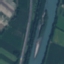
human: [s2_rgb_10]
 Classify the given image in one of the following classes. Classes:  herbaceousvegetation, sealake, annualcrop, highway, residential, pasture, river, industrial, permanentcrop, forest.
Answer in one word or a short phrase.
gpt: River